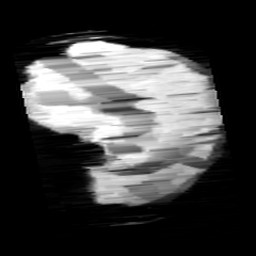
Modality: minIP
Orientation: sagittal
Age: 9
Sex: female
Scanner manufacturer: siemens
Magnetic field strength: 3 T
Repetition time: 0.027 s
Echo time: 0.02 s